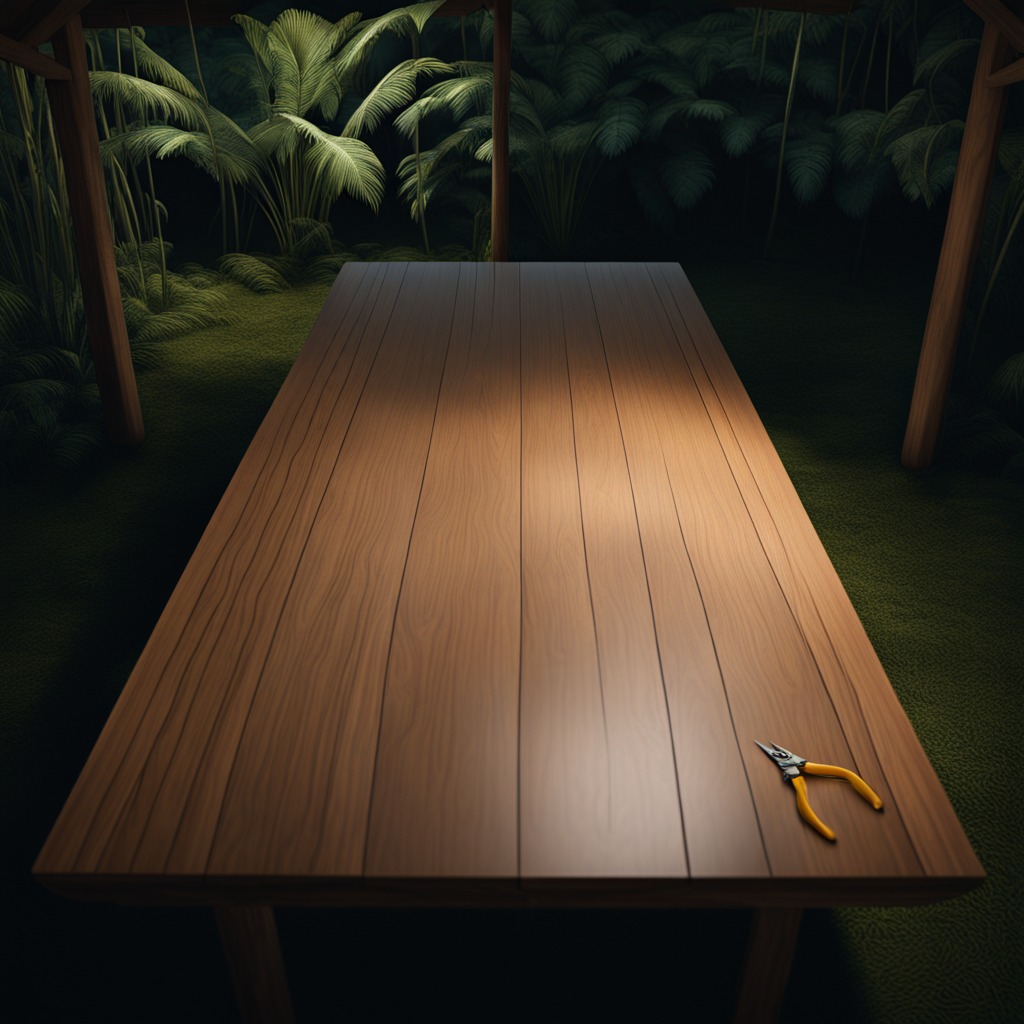
A plier is lying on a wooden table inside a jungle field workshop tent at night.